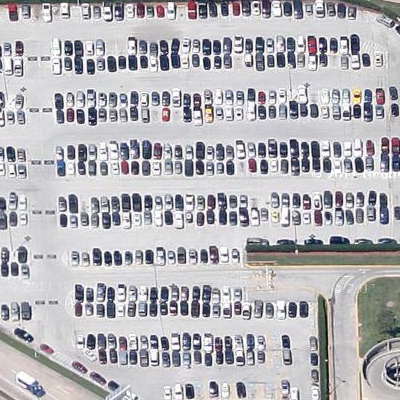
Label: Parking